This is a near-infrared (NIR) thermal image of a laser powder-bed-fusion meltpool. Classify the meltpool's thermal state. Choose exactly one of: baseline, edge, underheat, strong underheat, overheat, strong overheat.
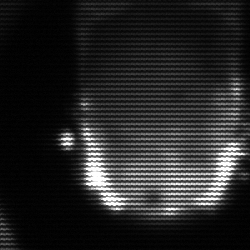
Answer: baseline